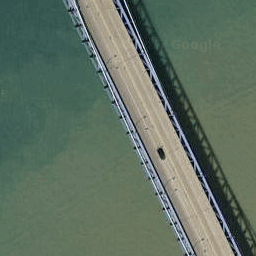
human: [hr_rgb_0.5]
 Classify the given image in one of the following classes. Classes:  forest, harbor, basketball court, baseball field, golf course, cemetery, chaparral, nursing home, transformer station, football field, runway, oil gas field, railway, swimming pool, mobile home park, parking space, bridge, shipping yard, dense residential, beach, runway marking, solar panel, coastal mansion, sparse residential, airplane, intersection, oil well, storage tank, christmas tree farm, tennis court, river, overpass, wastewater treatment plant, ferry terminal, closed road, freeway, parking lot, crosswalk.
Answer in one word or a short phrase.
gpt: bridge